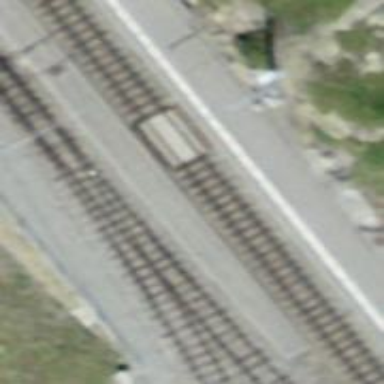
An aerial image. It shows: Railway crossing.